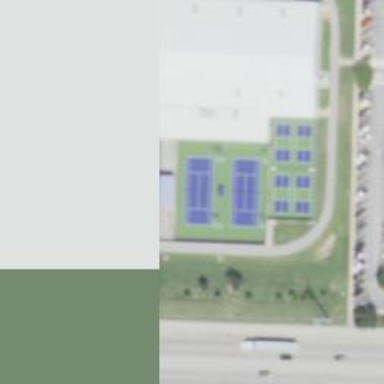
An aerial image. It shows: Sports center building dedicated to tennis.